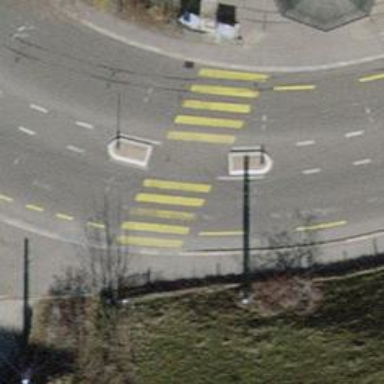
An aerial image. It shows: Zebra crossing with crossing island.